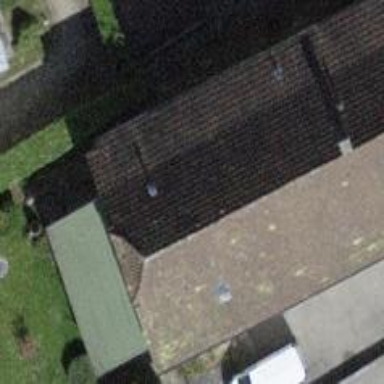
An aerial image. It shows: Building with tiled roof.